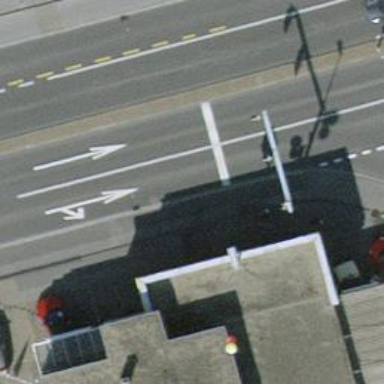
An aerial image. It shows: Fuel station.